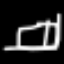
Label: bed